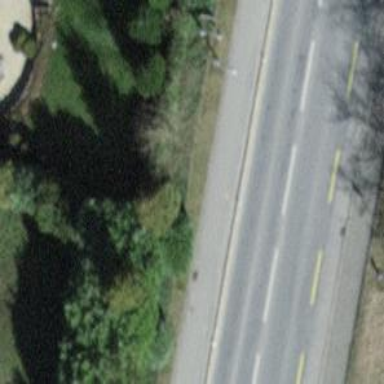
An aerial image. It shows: Kerb barrier.